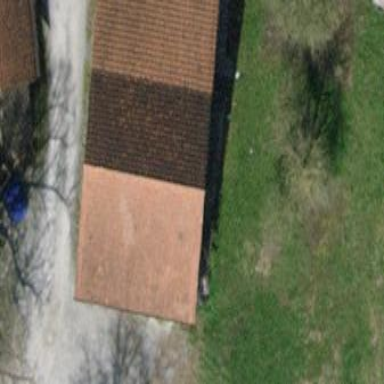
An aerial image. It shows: Shed.